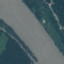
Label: River